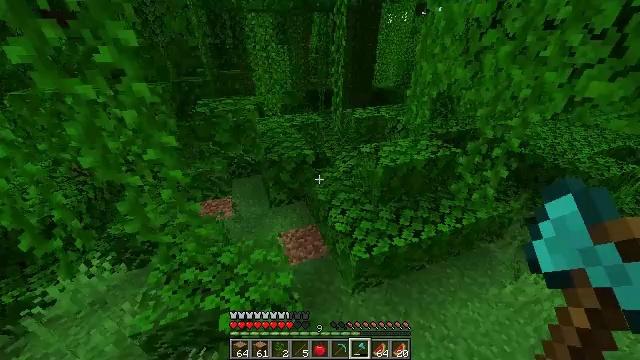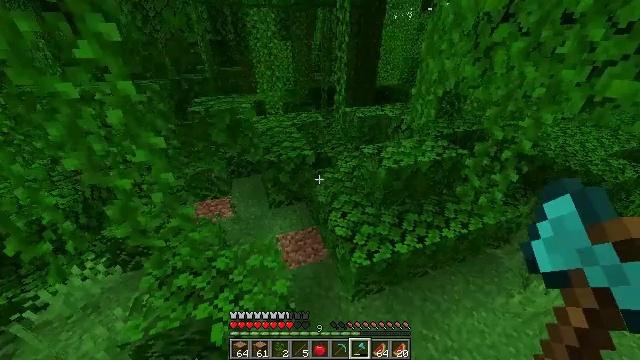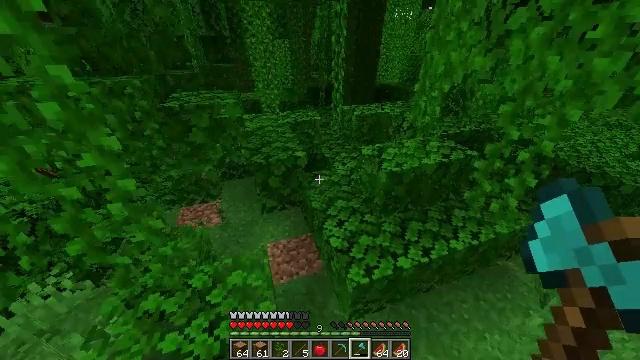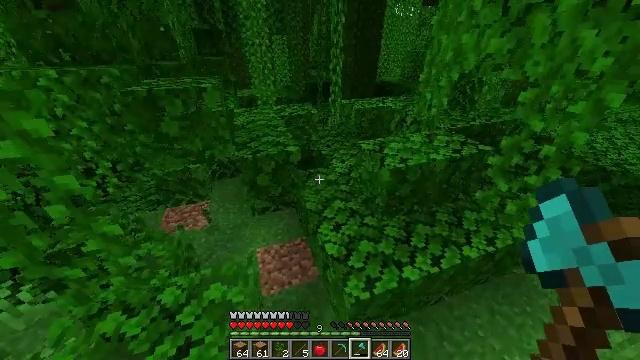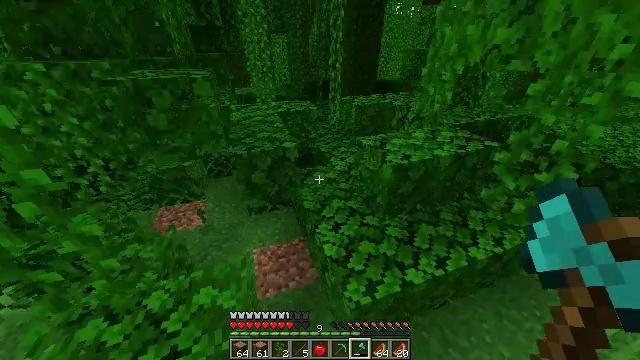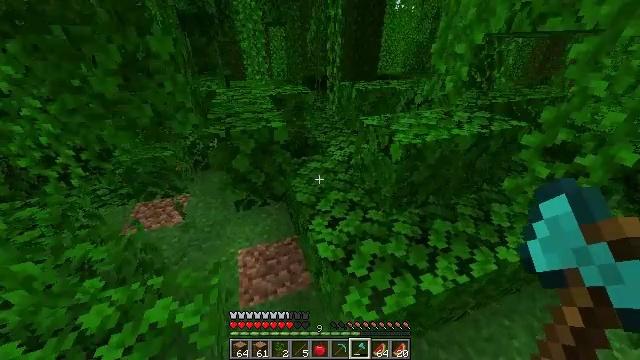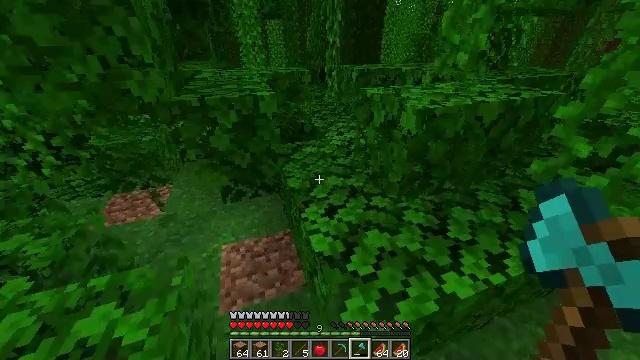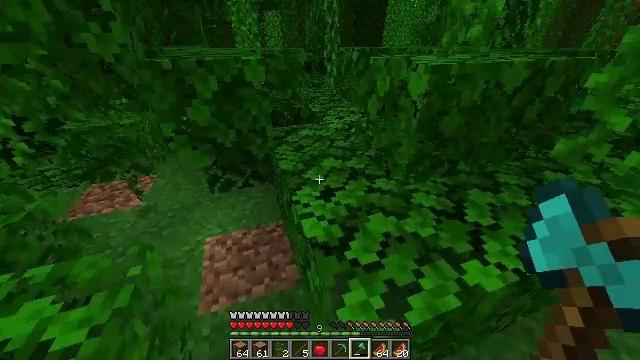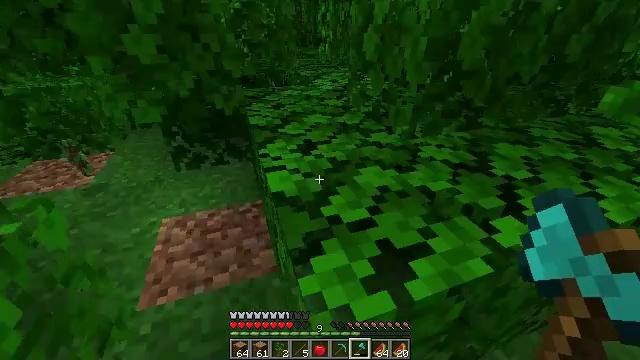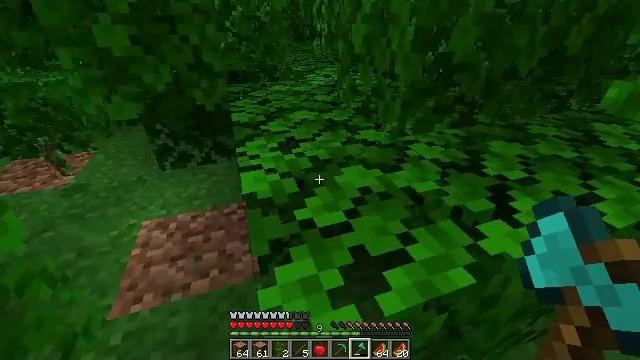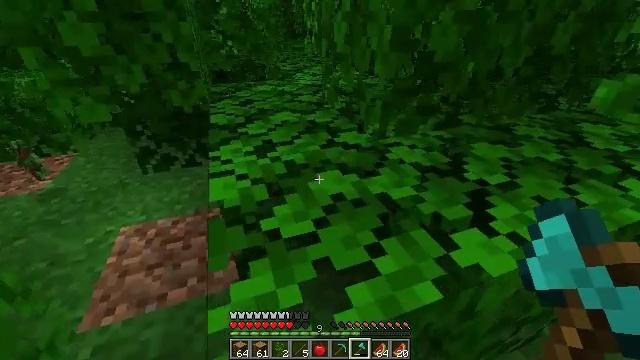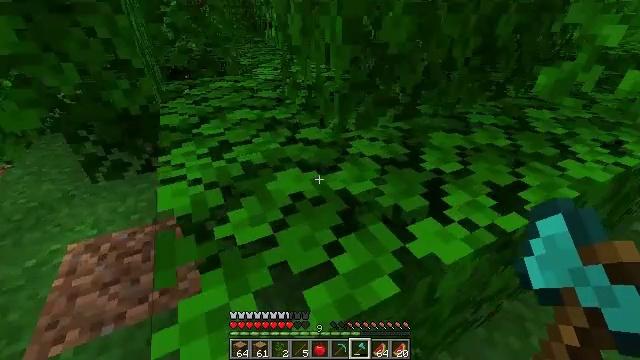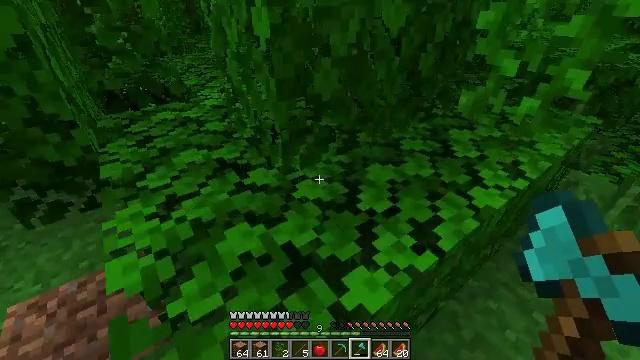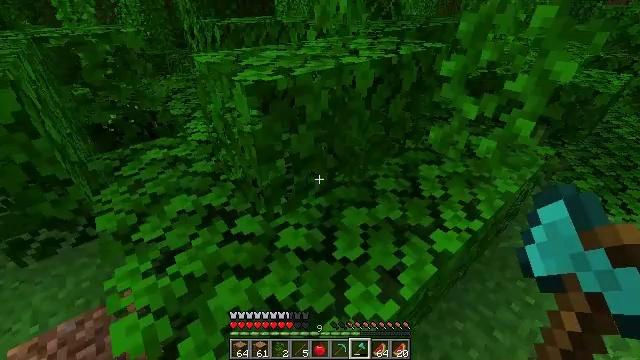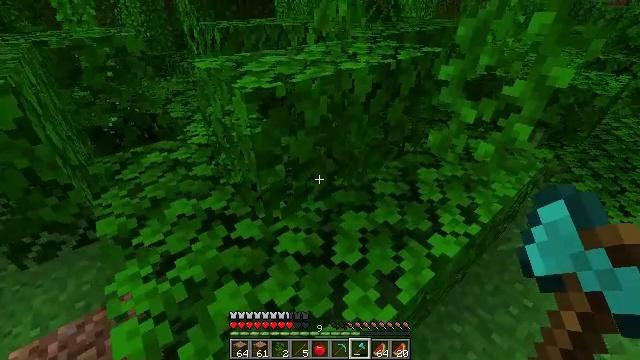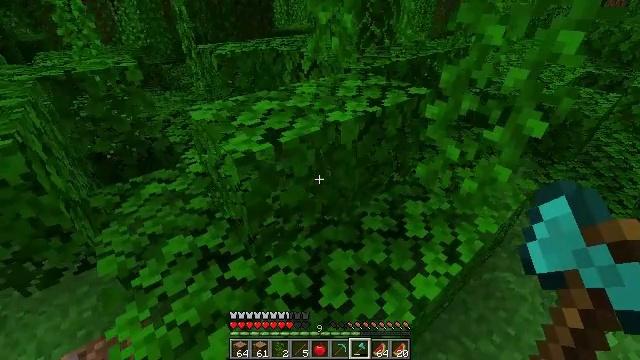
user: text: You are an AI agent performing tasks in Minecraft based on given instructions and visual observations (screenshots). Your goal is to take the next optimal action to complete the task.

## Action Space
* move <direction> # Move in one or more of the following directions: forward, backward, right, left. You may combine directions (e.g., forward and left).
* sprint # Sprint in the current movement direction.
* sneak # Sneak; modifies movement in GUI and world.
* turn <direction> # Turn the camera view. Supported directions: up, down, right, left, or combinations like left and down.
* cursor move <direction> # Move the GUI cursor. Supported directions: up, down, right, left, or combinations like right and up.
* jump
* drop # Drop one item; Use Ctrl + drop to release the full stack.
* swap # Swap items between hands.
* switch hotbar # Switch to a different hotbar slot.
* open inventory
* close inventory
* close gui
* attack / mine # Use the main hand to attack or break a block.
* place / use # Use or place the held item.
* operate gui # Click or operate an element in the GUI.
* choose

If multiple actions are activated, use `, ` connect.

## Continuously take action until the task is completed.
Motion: motion action
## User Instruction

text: Collect vines by mining them.
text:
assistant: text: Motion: move forward, jump
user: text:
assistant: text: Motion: move forward
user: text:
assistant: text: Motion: move forward
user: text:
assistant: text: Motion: move forward
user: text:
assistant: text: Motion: move forward
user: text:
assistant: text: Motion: no_op
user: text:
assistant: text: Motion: no_op
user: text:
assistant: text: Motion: no_op
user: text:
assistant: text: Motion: move forward
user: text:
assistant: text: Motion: move forward
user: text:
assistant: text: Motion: move forward, turn right and down
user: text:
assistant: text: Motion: move forward, turn right and down, jump
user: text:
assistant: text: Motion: move forward, turn right, jump
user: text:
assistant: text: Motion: move forward, jump
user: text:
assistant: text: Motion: move forward, jump
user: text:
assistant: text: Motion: move forward, jump
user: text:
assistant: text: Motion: move forward, turn left, jump
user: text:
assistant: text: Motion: move forward, turn left, jump
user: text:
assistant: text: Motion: move forward, sprint, turn left, jump
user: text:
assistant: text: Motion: move forward, sprint, turn left, jump
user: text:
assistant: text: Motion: move forward, sprint, turn left, jump
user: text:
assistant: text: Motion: move forward, sprint, jump
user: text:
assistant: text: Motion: move forward, sprint, jump
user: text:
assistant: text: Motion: move forward, jump
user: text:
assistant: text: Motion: move forward, jump
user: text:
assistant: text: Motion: move forward, jump
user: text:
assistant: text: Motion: move forward, jump
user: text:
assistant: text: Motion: move forward, jump
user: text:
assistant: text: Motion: move forward, sprint, jump
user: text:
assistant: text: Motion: move forward, sprint, jump